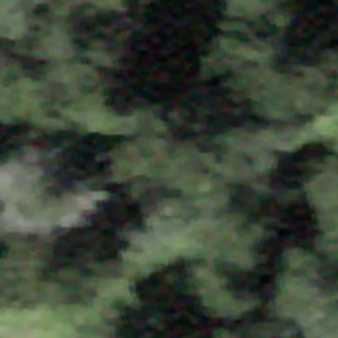
Label: other